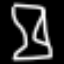
Label: hourglass